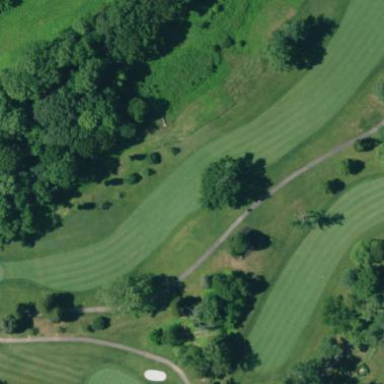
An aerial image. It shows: Grassy area designated as golf fairway.